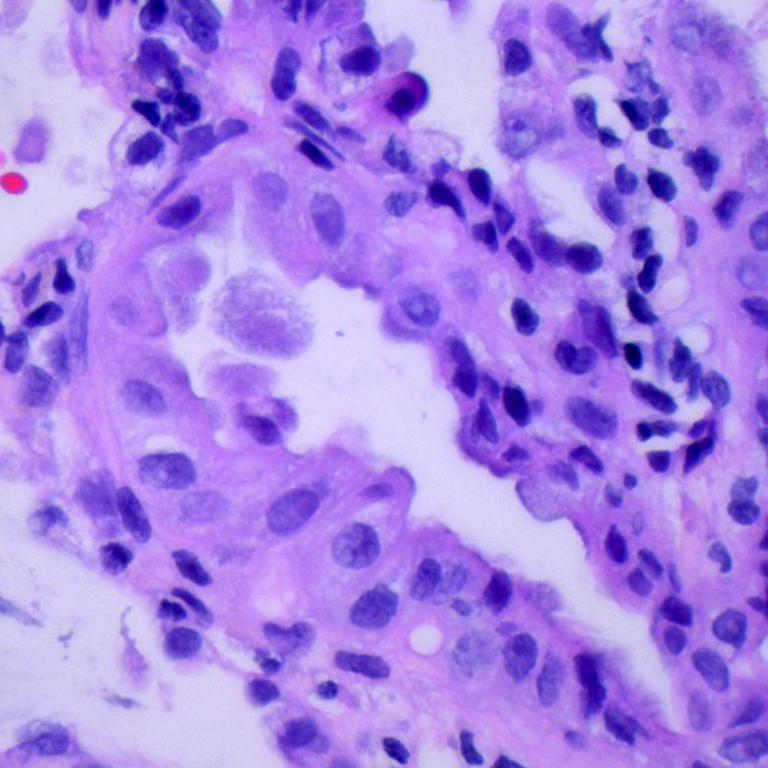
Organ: lung
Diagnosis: adenocarcinomas